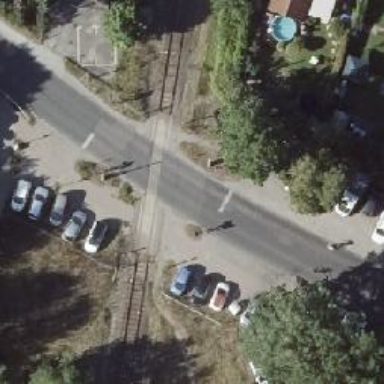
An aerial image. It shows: Railway level crossing.